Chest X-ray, PA view. Patient: 46 years old, sex F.
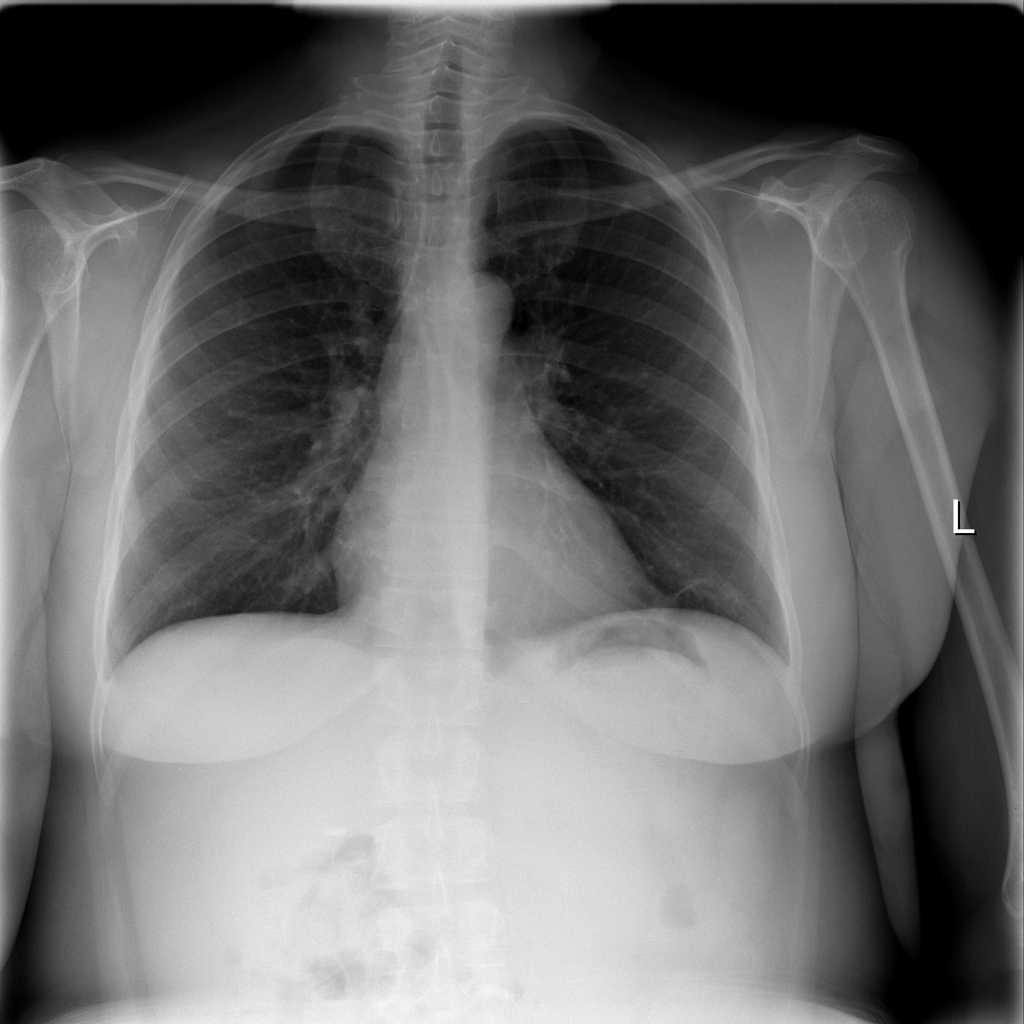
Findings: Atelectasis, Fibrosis